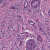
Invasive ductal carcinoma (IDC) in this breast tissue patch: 1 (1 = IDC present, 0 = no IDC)